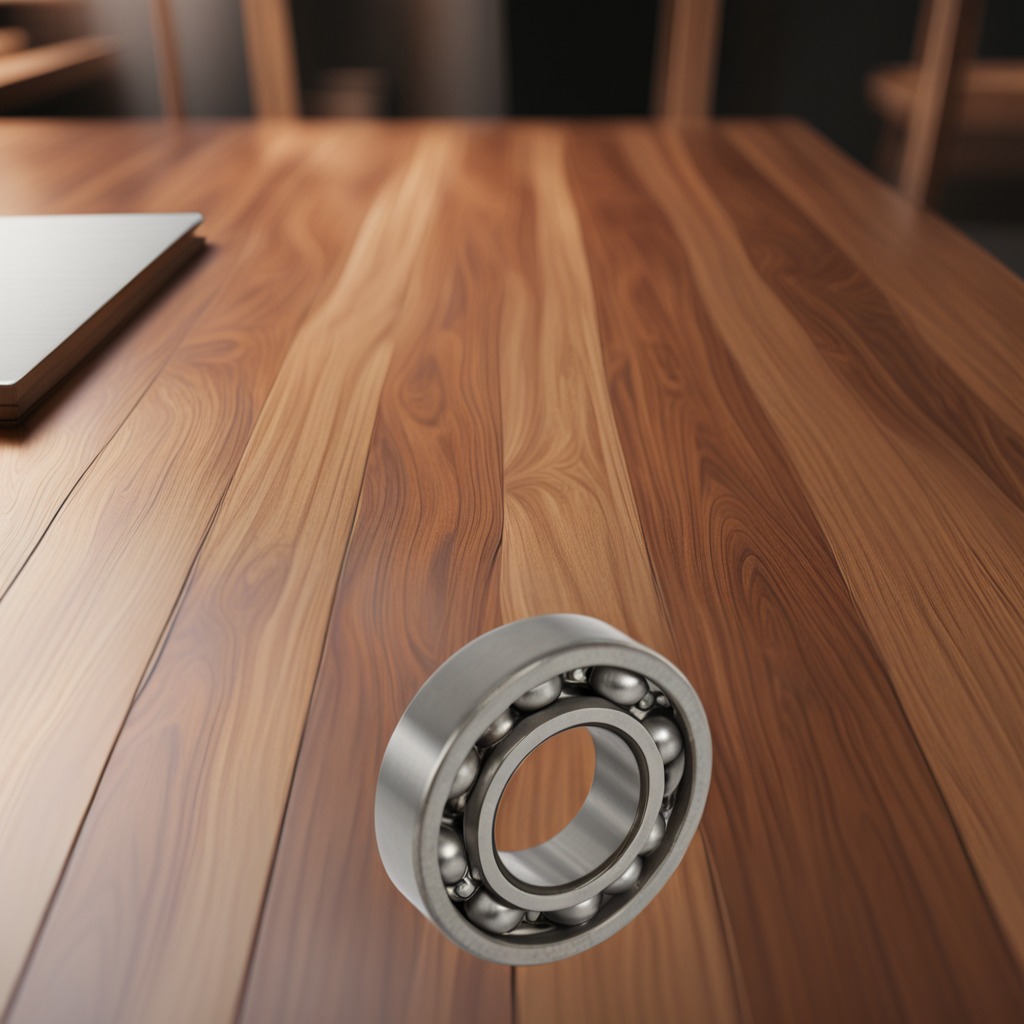
A metal ball bearing is lying on a wooden table in a carpentry studio rich wood textures side lighting.